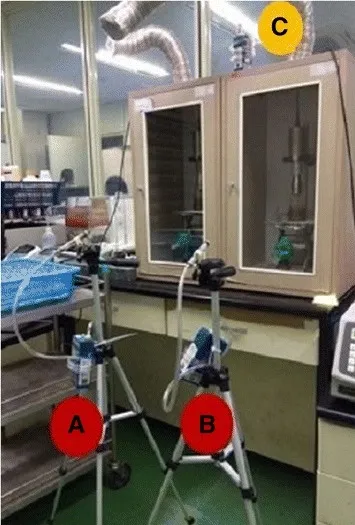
Site of exposure reenactment (Two ultrasound-assisted extractors are located inside separate hood chamber). Measurement position a. In front of Extractor 1. Measurement position b. In front of Extractor 2. Measurement position c. Above the two Extractors.
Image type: radiology (x_ray)